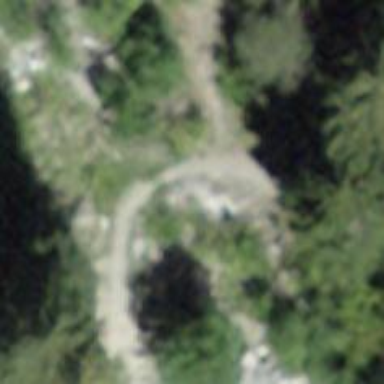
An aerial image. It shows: Unpaved path.